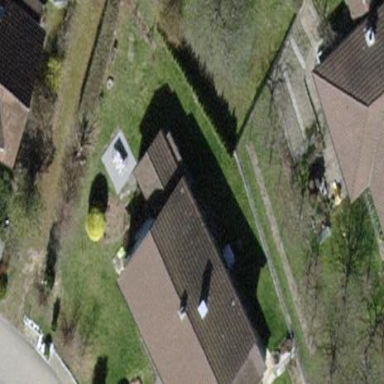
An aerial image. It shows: Detached building with gabled roof.